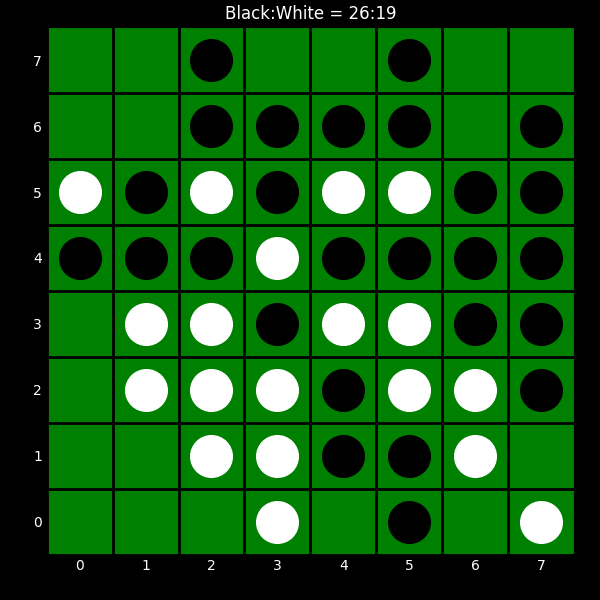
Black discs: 26
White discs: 19